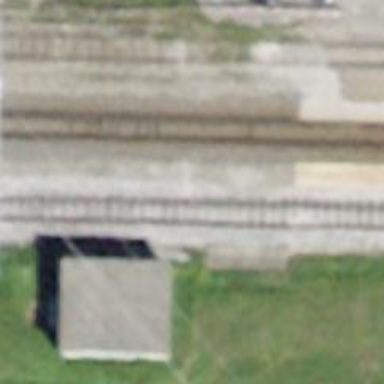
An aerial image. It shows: Railway switch.